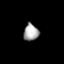
Tissue: lung
Cell type: Others
Senescence score: 0.5567
Nuclear area (px): 250
Mean DAPI intensity: 163.572